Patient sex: M
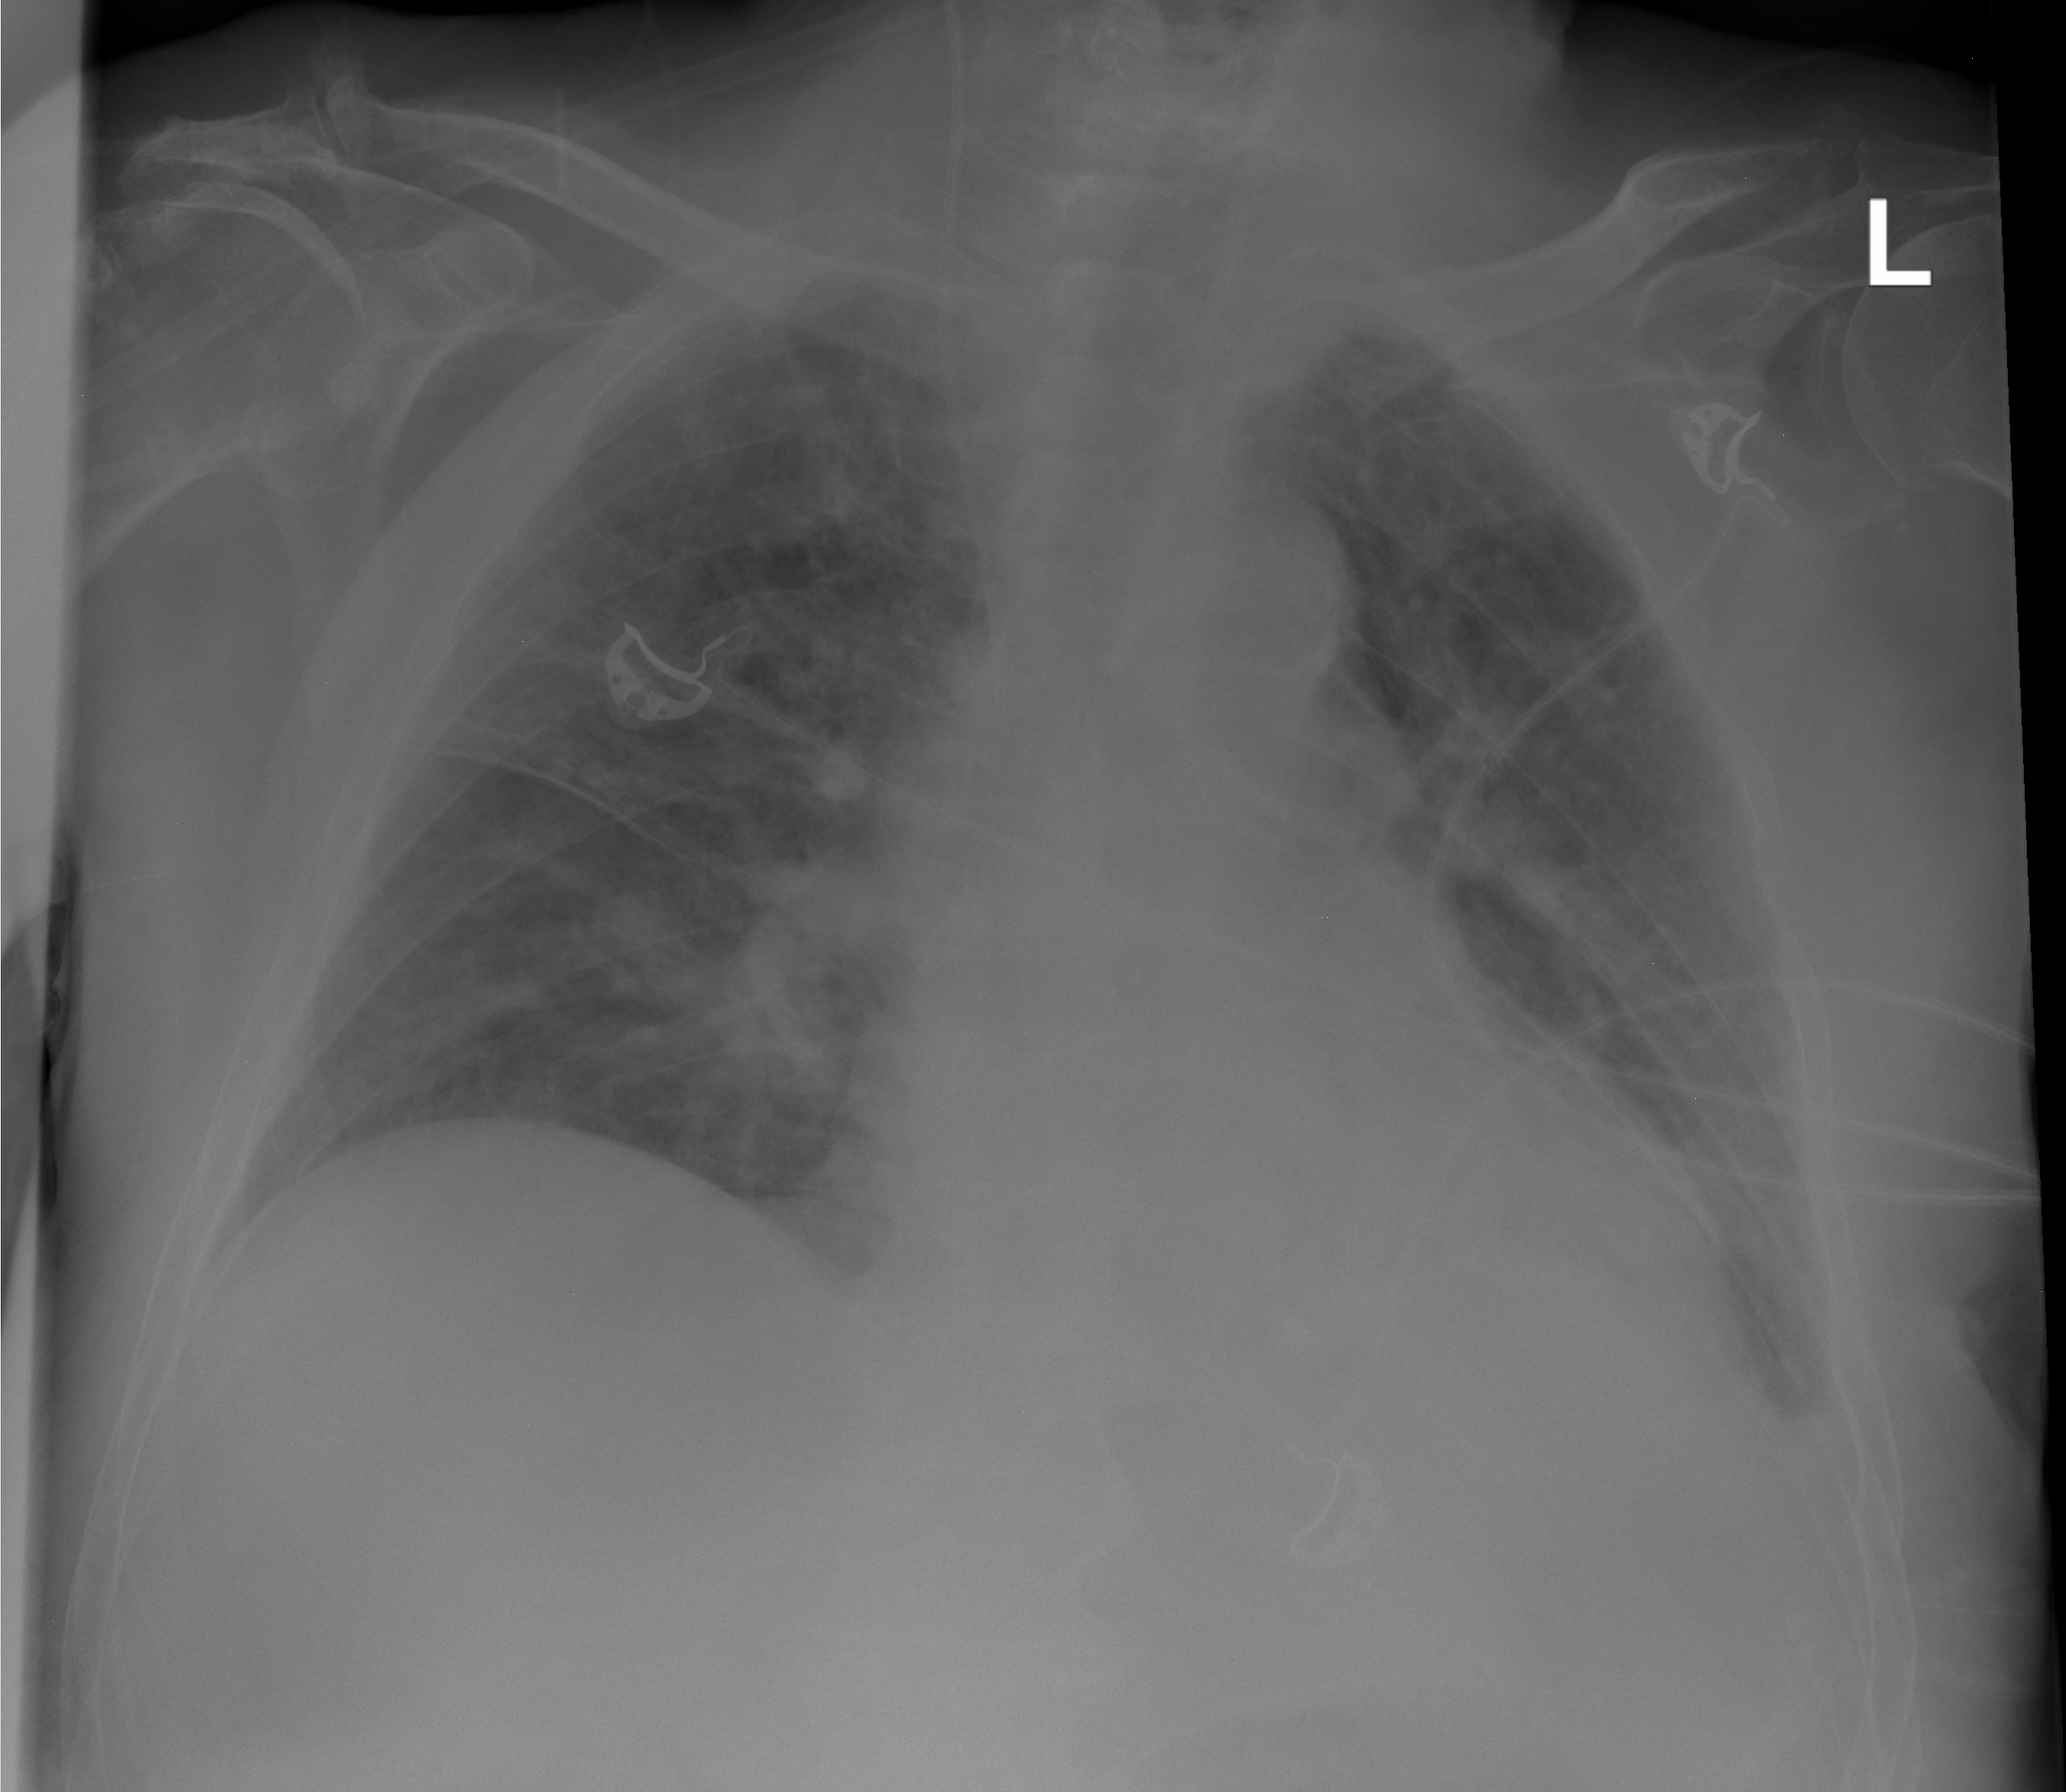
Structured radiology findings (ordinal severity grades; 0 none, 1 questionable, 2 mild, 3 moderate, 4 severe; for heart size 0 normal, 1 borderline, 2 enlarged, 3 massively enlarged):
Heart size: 2
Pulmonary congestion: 0
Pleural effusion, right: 0
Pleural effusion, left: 2
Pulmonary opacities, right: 2
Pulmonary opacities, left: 2
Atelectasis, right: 0
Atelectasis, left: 1